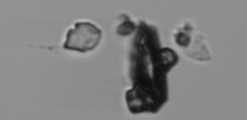
Label: Delphineis